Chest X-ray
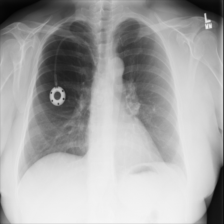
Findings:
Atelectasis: negative
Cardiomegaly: negative
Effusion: negative
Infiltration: negative
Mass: negative
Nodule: negative
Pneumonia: negative
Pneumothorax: negative
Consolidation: negative
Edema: negative
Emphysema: negative
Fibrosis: negative
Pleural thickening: negative
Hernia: negative